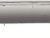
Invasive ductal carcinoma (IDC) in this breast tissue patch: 0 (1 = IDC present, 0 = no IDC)